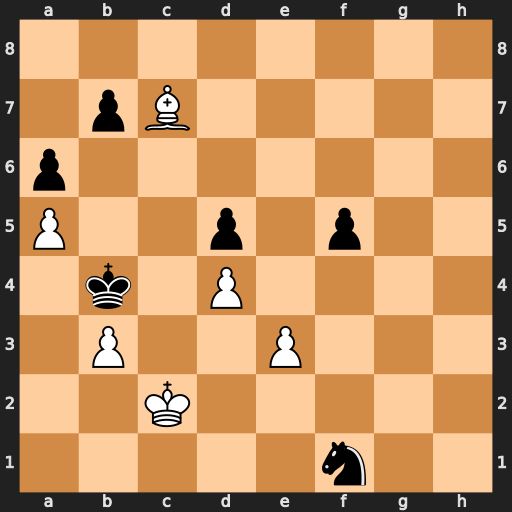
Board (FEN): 8/1pB5/p7/P2p1p2/1k1P4/1P2P3/2K5/5n2
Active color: w
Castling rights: -
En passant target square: -
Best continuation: Kd3 Kb5 Ke2